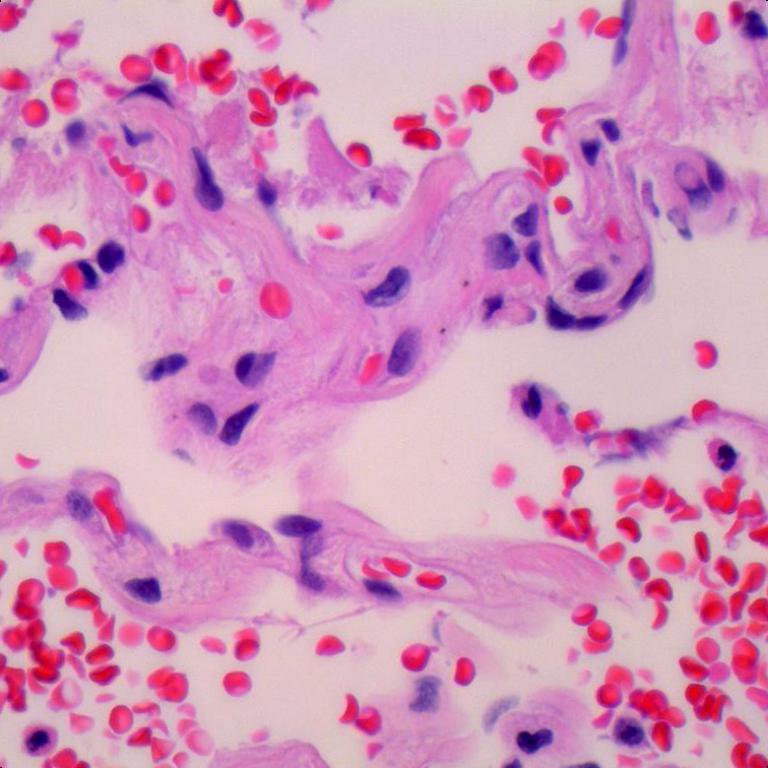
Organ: lung
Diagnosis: benign